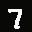
Label: 7